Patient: sex M, age 65
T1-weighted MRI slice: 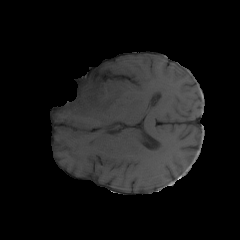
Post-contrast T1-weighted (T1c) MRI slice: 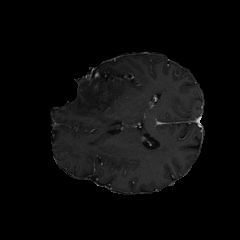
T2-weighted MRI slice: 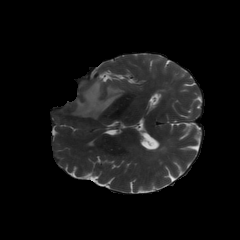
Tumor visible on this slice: yes
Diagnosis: Glioblastoma, IDH-wildtype
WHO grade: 4